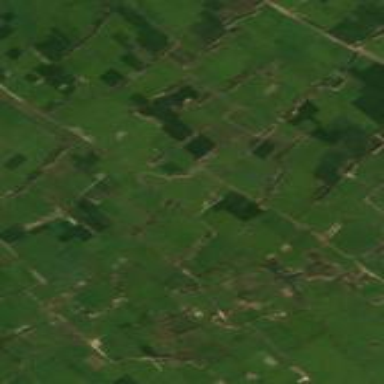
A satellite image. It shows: Farmland used for growing crops.